Current action and preconditions to check: trajectory_clear

Your task: For each precondition in the list above, predict whether it will hold at this action.

Consider the current scene as observed from the mobile robot's camera, and analyze the predicted future states of all dynamic agents (e.g., people, animals, vehicles, or any moving entities) within the NEXT SECOND.

IMPORTANT: Only answer "very likely" if you are absolutely certain—based on strong, clear evidence—that a dynamic agent will violate the precondition in the predicted future state. Do NOT answer "very likely" for unlikely, ambiguous, or low-probability risks.

Ask yourself for each precondition: Is there a high probability, with clear and convincing evidence, that the predicted future states of any dynamic agent will interfere with the predicted future state of the currently executing action within the NEXT SECOND, causing that precondition to fail?

Assess the risk level based on these predictions. Use "likely" or "very likely" if motions create a clear risk of interference.

Use "neutral" or "improbable" if agents are nearby but their predicted paths are clearly diverging or non-conflicting.

Failure Risk Categories: "very improbable", "improbable", "neutral", "likely", "very likely"

Answer Format: Output ONLY the probability_of_failure value from these categories: "very improbable", "improbable", "neutral", "likely", "very likely"

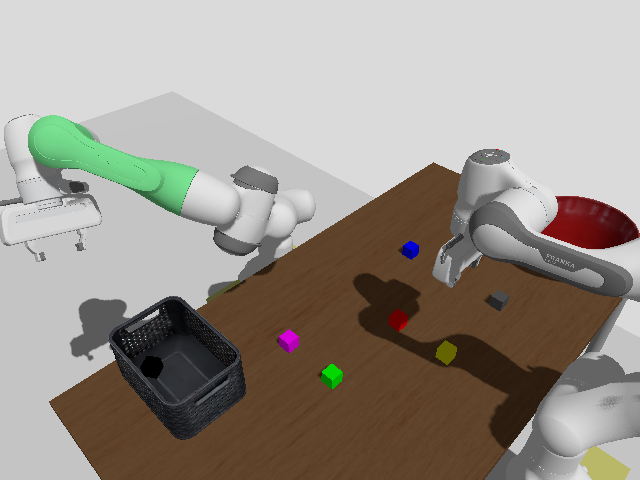

Answer: very improbable